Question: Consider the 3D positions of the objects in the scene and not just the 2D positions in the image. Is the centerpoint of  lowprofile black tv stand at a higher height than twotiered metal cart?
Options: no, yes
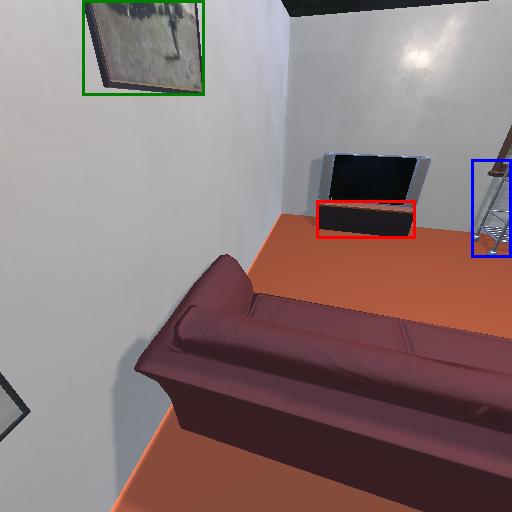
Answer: no